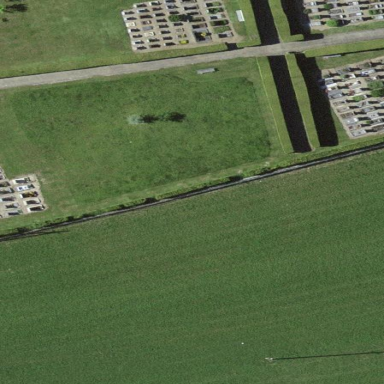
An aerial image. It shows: Cemetery.